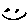
Label: smiley face